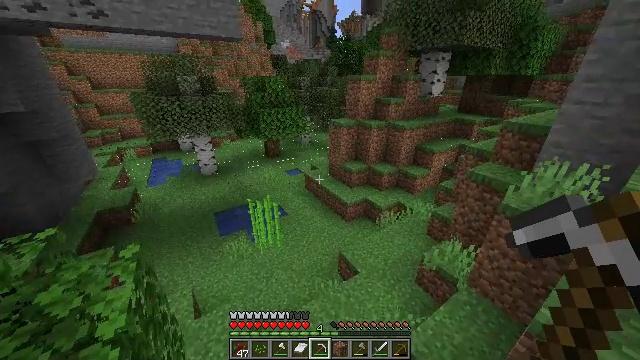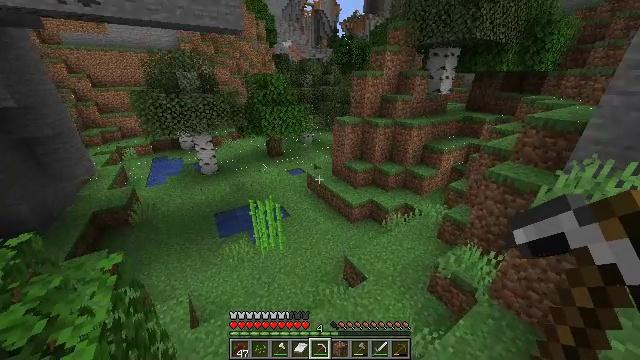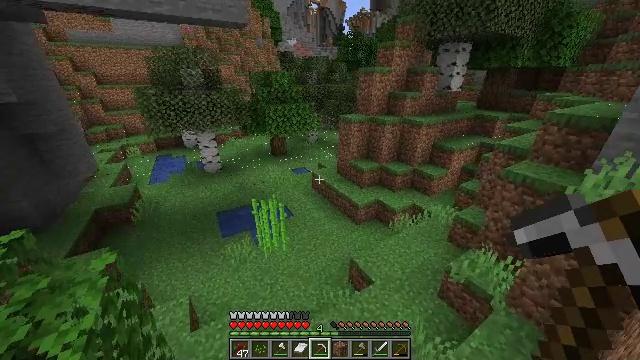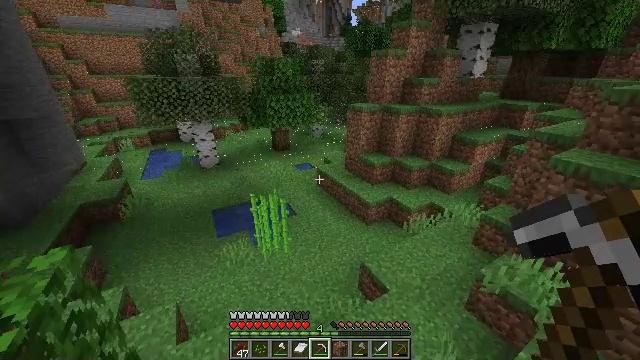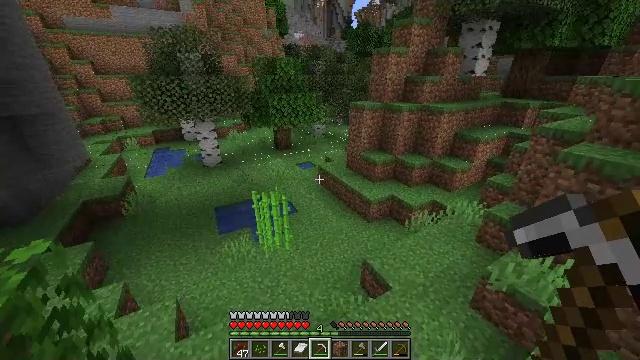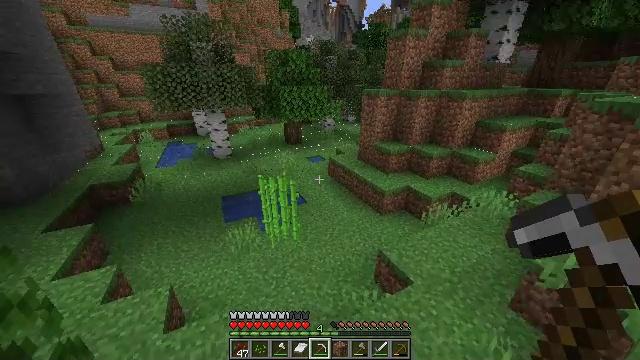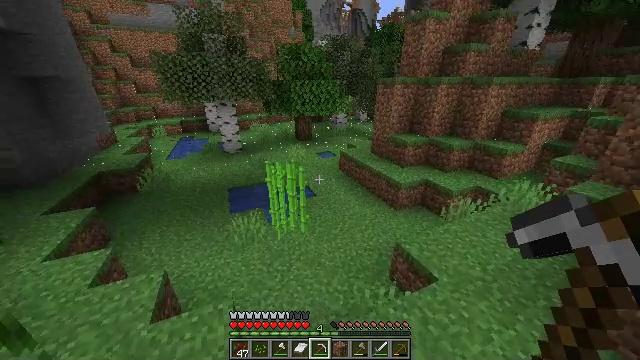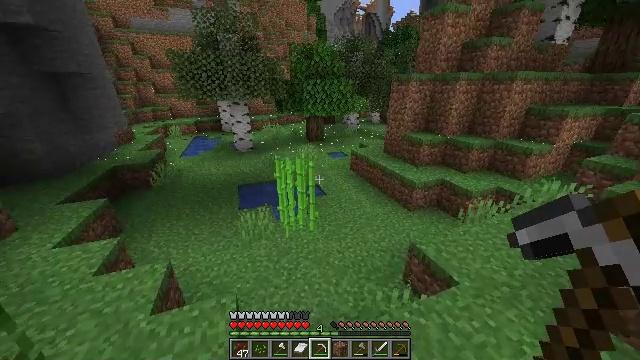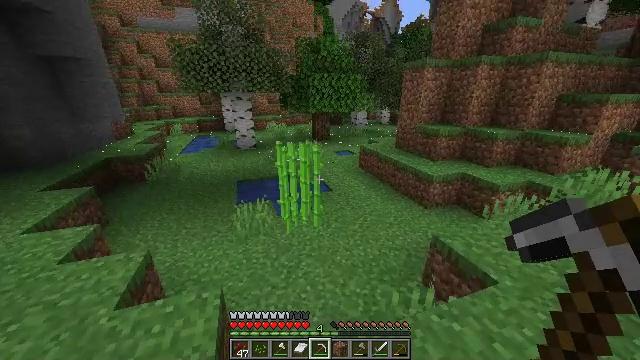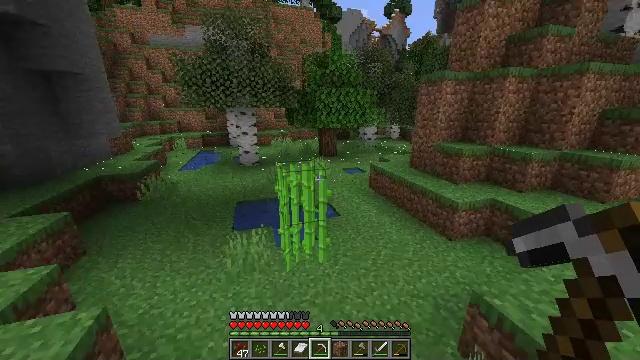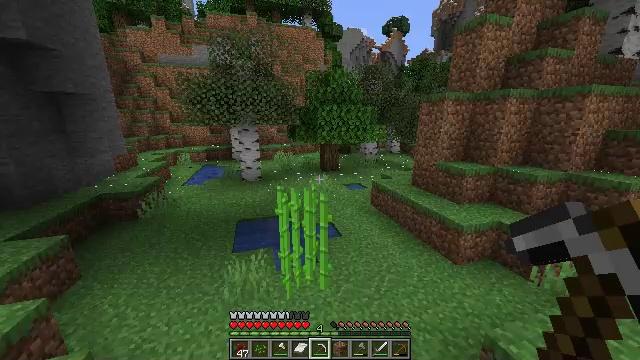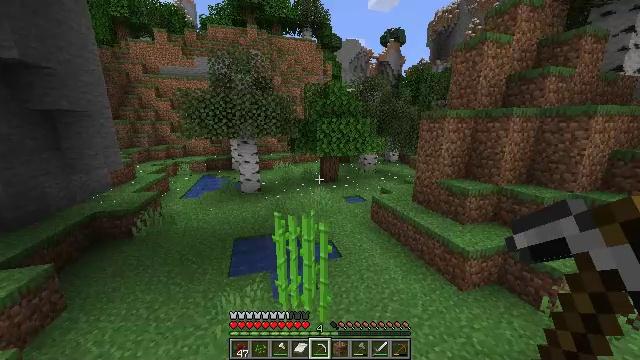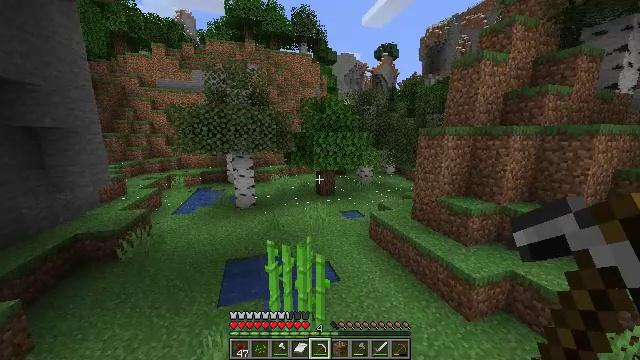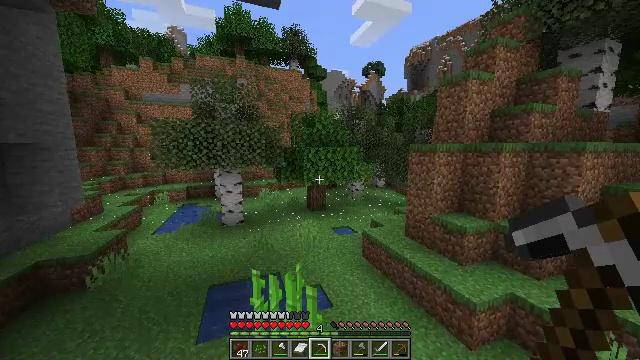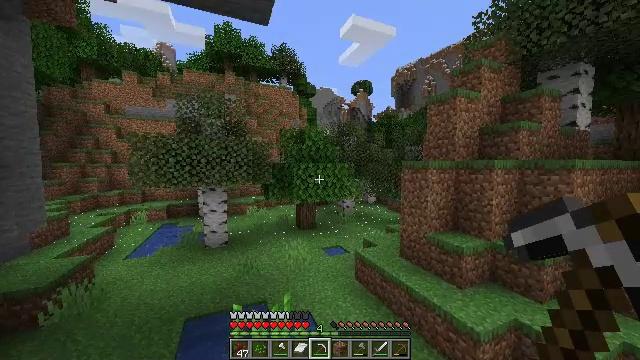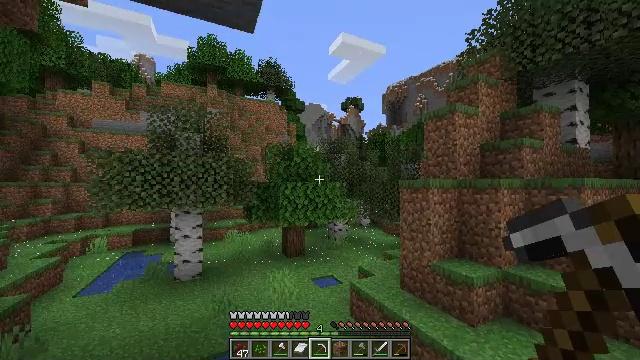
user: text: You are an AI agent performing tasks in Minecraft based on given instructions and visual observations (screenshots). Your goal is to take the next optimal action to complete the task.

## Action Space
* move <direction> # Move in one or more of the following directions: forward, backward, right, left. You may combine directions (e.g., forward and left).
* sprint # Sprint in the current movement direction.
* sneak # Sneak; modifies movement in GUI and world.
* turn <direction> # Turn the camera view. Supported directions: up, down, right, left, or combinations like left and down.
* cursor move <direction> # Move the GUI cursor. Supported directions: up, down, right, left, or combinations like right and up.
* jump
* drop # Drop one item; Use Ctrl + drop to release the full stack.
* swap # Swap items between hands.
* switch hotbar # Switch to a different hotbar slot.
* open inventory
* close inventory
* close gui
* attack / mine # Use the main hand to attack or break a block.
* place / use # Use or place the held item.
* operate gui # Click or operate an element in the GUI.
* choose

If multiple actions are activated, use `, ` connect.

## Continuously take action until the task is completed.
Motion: motion action
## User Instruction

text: Mine a chest to move it.
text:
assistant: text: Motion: move forward, jump
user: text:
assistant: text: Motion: move forward, turn left, jump
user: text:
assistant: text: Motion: move forward, sprint, turn left, jump
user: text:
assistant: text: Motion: move forward, sprint, jump
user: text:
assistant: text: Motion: move forward, sprint, turn left, jump
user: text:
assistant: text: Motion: move forward, sprint, turn left, jump
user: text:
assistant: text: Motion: move forward, turn left, jump
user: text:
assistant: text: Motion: move forward, turn left and up, jump
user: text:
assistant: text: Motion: move forward, turn left and up, jump
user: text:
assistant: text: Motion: move forward, sprint, turn up, jump
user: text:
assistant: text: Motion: move forward, sprint, turn up, jump
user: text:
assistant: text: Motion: move forward, sprint, turn up, jump
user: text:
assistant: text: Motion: move forward, sprint, turn right and up, jump
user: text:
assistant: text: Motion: move forward, turn right and up, jump
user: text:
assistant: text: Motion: move forward, turn right and up, jump
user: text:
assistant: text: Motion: move forward, turn right and up, jump
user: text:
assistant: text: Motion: move forward, turn up, jump
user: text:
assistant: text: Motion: move forward, turn up, jump
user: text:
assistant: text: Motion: move forward, sprint, turn up, jump
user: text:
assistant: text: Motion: move forward, sprint, jump
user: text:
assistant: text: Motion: move forward, sprint, jump
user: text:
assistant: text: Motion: move forward, turn left, jump
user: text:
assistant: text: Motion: move forward, turn left and up, jump
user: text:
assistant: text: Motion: move forward, turn left and up, jump
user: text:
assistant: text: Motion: move forward and move right, turn left and up, jump
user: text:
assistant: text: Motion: move forward and move right, turn left and up, jump
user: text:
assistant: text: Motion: move forward and move right, turn left and up, jump
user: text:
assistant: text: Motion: move right, turn left and up, jump
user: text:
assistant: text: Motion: move right, turn left
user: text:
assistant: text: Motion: no_op